Field crop: maize
Growth stage: 1
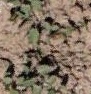
Species: convolvulus